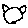
Label: cat